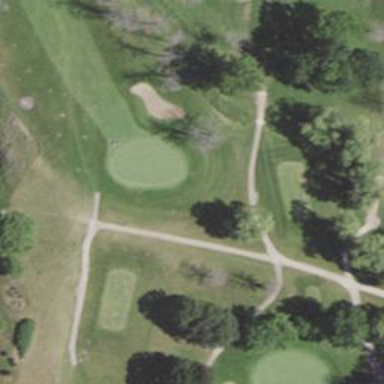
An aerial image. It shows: View of golf hole.